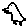
Label: bird